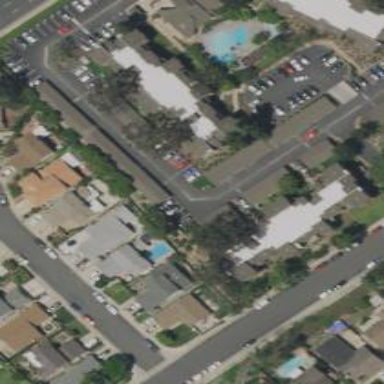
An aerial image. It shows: Group of garages.